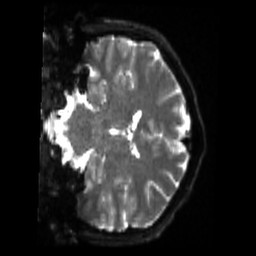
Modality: sbref
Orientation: coronal
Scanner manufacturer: siemens
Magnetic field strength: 3 T
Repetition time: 4 s
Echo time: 0.0594 s